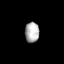
Tissue: lung
Cell type: Epithelial cells
Senescence score: 0.2139
Nuclear area (px): 283
Mean DAPI intensity: 175.753